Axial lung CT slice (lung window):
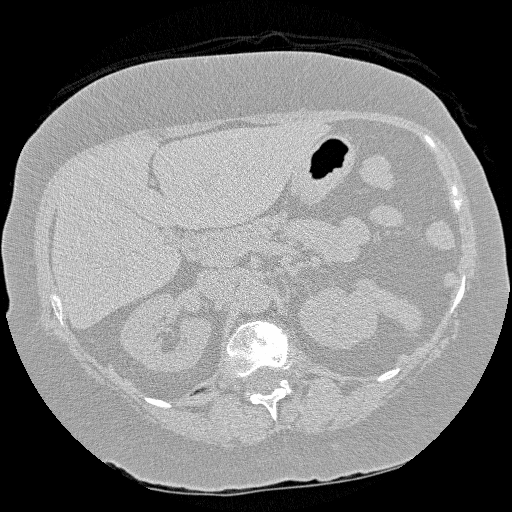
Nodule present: no